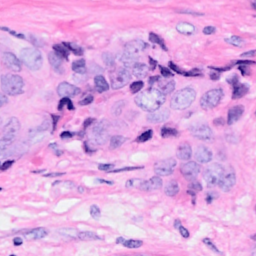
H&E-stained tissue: Breast